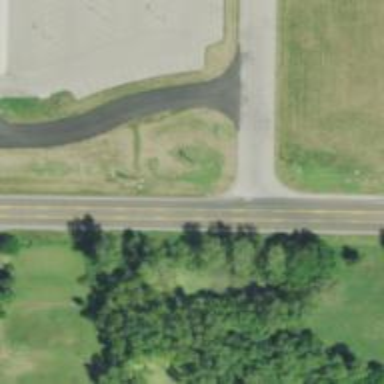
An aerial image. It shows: Secondary road.